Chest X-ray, PA view. Patient: 28 years old, sex M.
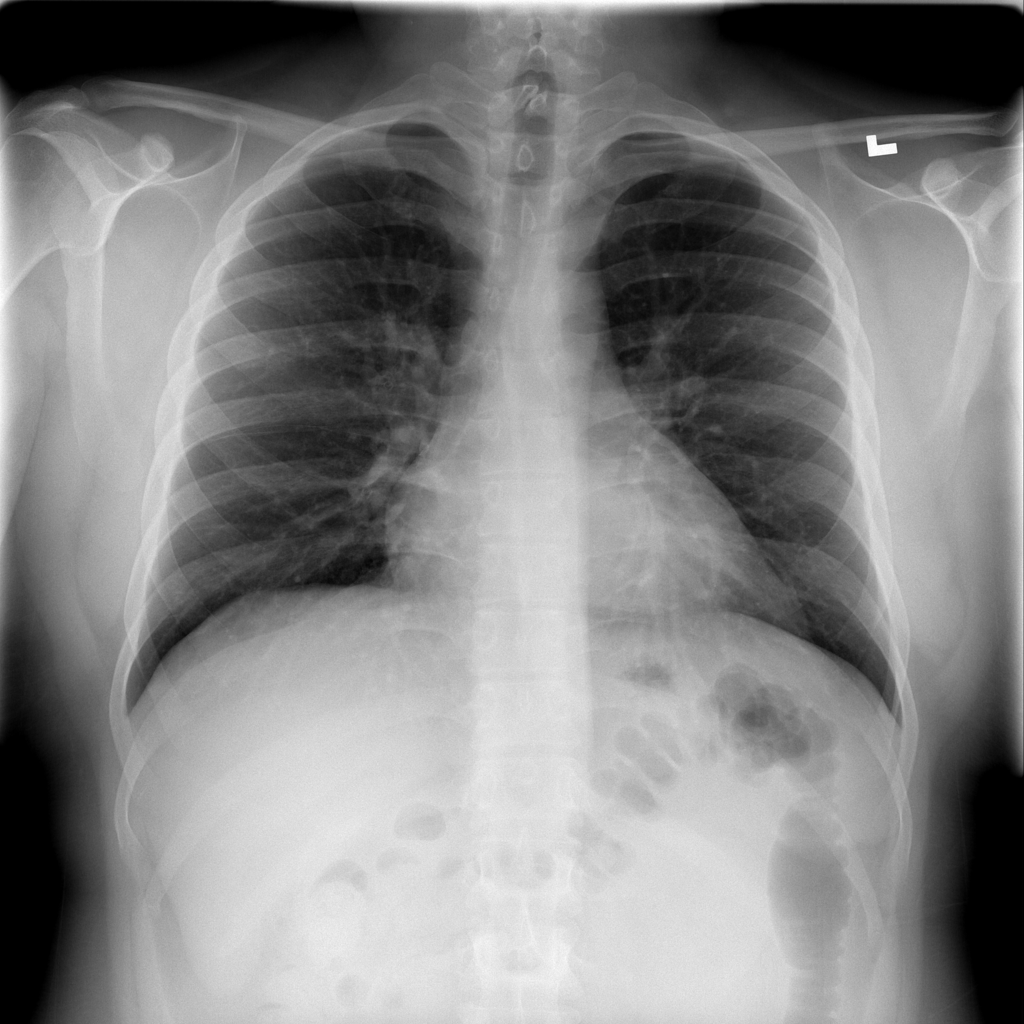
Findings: No Finding